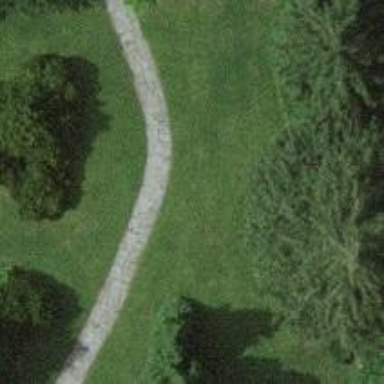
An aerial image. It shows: Footway made of stone plates.